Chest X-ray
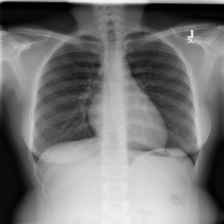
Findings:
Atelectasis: negative
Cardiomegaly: negative
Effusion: negative
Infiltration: negative
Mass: negative
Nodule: negative
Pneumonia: negative
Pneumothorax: negative
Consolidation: negative
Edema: negative
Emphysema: negative
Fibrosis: negative
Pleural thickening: negative
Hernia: negative